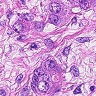
Metastatic tissue present: yes